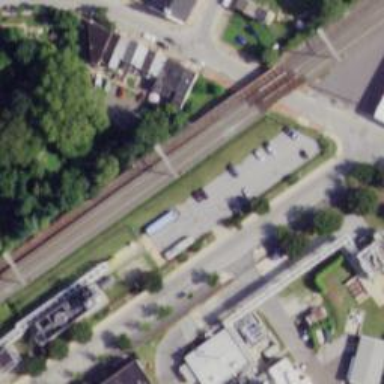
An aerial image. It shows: Rail on embankment with electrified contact lines.